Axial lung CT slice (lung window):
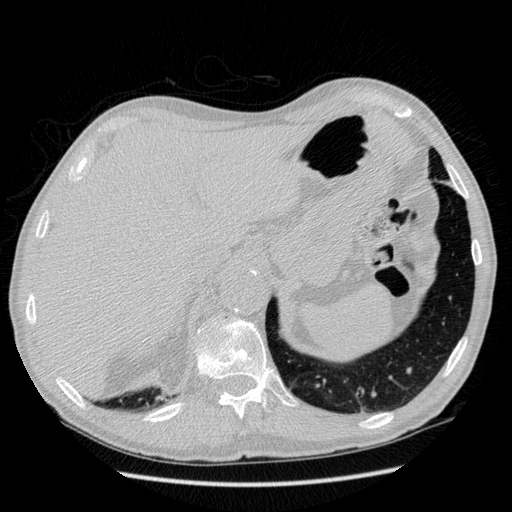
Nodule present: no